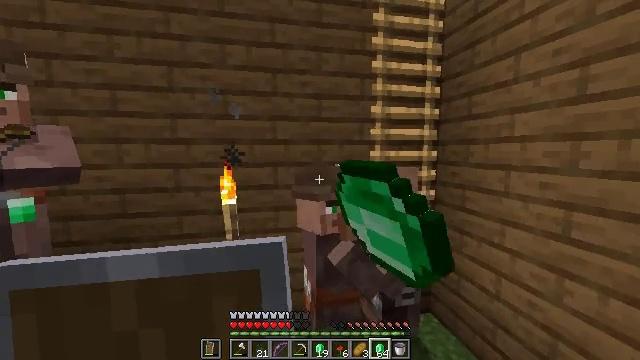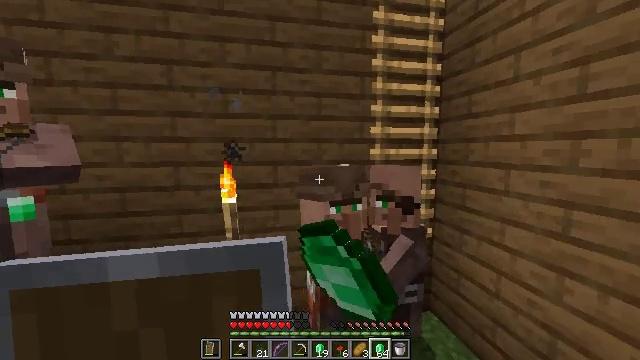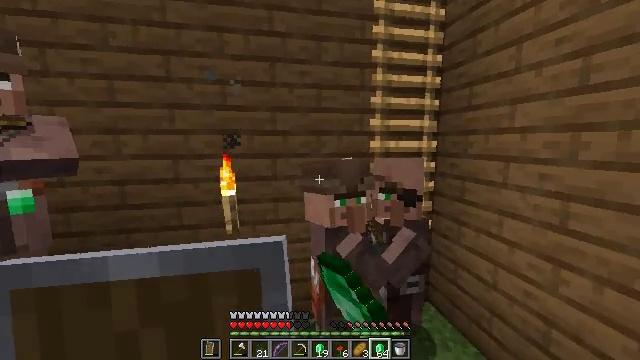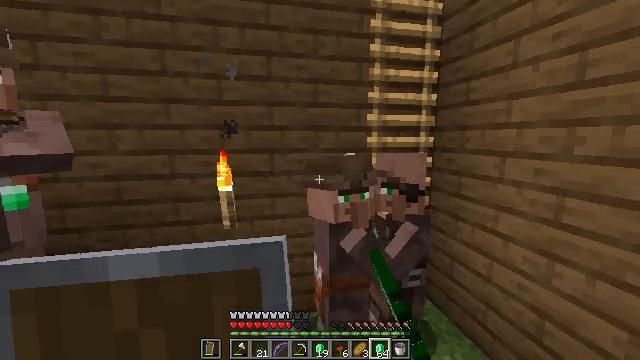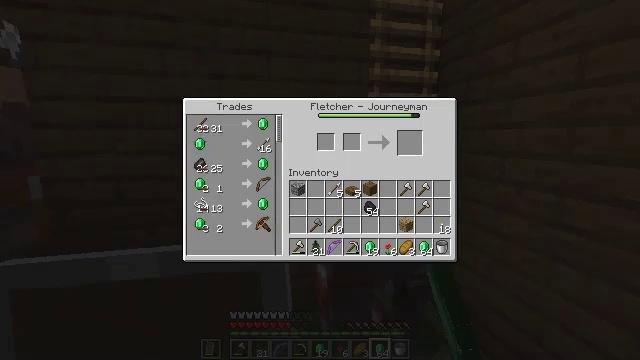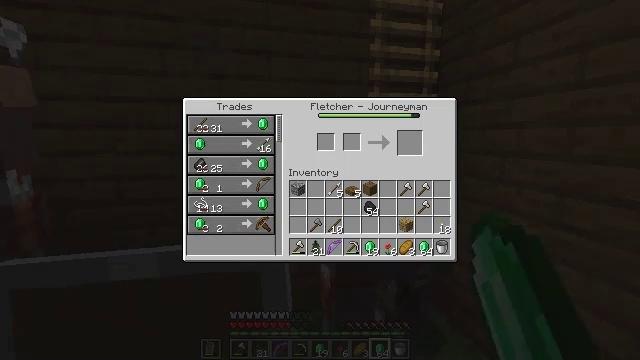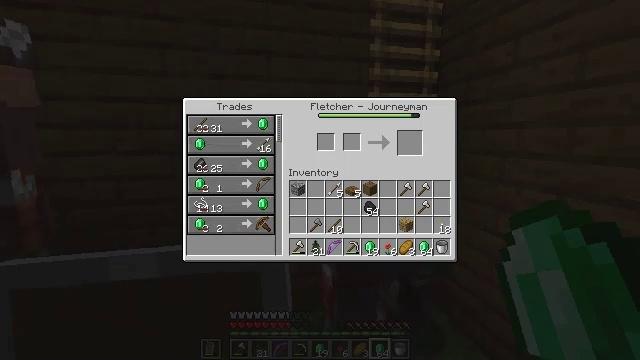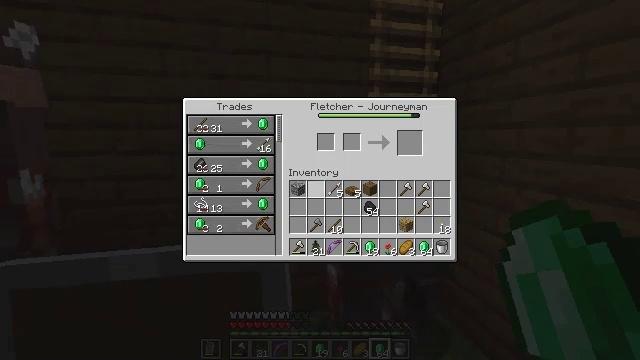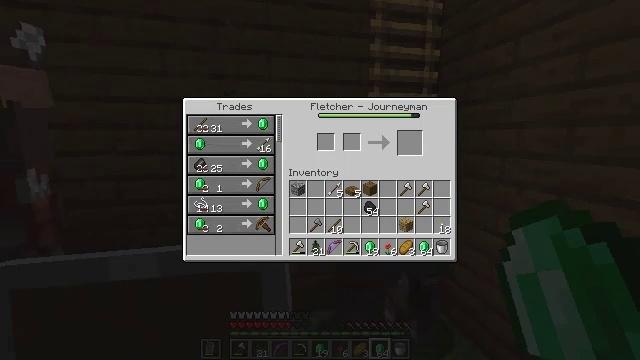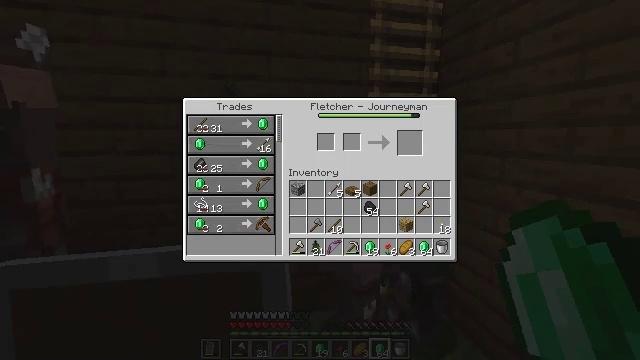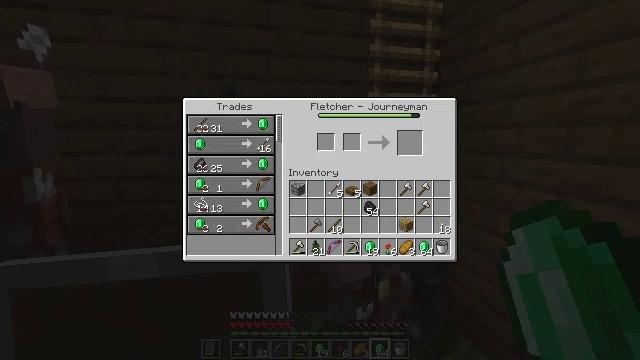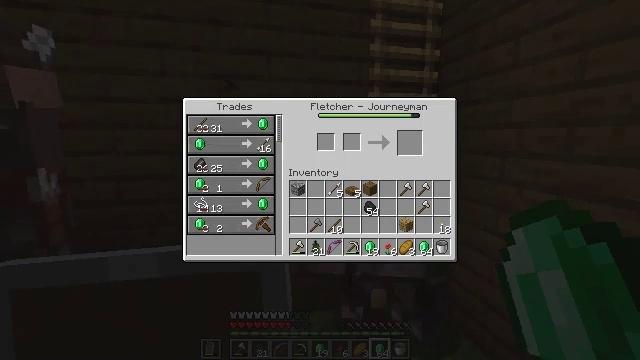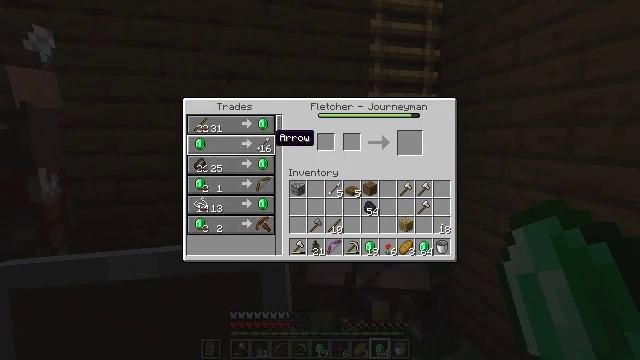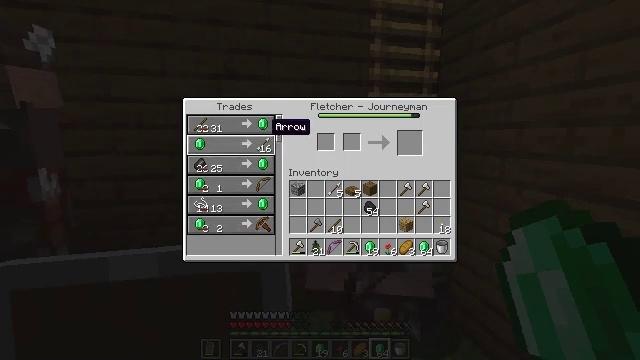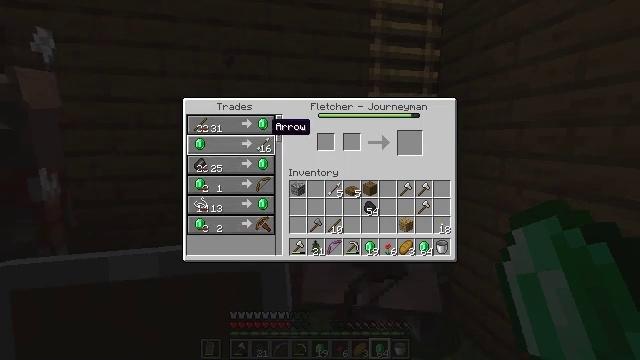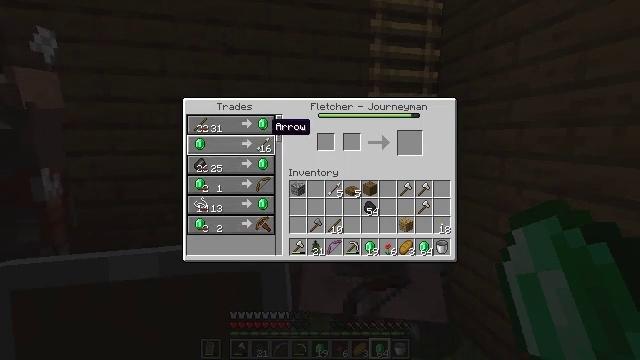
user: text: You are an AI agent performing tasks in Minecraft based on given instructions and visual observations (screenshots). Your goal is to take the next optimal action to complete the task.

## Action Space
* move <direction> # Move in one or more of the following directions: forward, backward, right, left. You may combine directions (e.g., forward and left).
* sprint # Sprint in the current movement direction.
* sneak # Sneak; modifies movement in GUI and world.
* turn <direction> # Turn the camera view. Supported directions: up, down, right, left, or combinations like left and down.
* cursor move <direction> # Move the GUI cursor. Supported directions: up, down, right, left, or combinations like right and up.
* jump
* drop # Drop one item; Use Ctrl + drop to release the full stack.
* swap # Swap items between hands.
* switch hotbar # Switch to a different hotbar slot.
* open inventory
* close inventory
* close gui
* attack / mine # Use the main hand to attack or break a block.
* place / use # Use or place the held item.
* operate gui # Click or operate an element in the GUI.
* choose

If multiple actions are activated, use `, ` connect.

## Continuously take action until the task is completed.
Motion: motion action
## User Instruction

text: Use the crafting grid to assemble arrows.
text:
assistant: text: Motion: use / place
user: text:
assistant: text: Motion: turn down
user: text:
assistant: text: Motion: turn down
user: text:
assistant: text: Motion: open gui
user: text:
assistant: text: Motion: no_op
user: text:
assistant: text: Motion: no_op
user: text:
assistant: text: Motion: cursor move left
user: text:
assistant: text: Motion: cursor move left
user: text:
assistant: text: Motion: no_op
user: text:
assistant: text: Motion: no_op
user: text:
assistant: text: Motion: cursor move up
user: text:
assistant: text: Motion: cursor move left and up
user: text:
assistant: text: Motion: cursor move up
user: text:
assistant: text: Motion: no_op
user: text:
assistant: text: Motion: no_op
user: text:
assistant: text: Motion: no_op
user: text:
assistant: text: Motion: cursor move down
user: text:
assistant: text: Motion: operate gui
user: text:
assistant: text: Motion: operate gui
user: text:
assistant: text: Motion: no_op
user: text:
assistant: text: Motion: no_op
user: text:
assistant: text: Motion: cursor move right
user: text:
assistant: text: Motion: cursor move right
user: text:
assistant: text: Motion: cursor move right
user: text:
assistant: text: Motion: no_op
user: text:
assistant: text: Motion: no_op
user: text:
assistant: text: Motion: no_op
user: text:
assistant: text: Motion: no_op
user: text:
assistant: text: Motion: no_op
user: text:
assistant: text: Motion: no_op